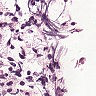
Metastatic tissue present: no